Here is a 2-D grayscale rendering of raw bearing vibration samples (signal-to-image). Diagnose the bearing from this image, choosing from: normal, inner_race, outer_race, ball.
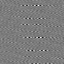
Answer: inner_race